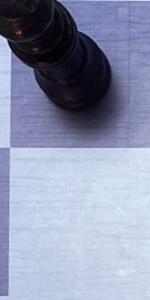
Label: Empty